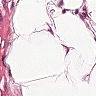
Metastatic tissue present: no